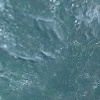
Label: land